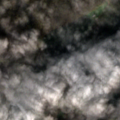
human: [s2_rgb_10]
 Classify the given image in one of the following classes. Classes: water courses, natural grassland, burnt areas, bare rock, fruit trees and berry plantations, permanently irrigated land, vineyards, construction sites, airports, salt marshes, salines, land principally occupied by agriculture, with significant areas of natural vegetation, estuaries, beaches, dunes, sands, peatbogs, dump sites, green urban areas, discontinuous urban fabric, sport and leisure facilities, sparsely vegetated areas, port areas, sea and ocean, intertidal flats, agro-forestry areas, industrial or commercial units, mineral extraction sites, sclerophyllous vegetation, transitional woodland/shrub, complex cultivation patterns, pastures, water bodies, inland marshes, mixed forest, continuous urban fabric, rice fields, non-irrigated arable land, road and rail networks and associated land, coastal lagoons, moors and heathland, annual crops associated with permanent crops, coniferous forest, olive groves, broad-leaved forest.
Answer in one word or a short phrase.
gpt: broad-leaved forest, mixed forest